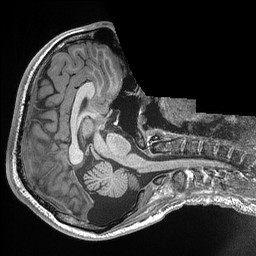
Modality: T1w
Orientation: axial
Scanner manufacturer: siemens
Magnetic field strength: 3 T
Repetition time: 2.3 s
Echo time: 0.00298 s